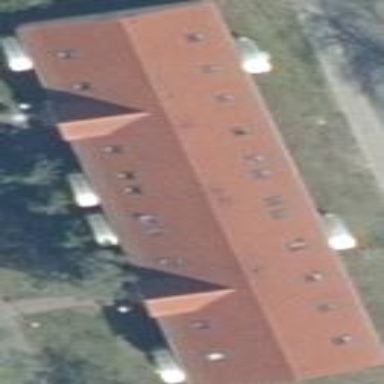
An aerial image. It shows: Image showing building with apartments.